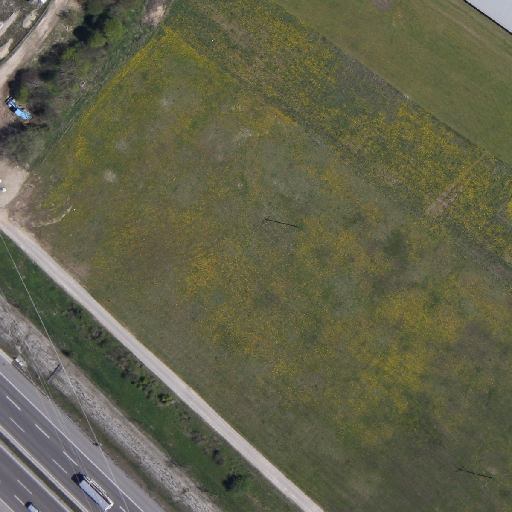
Referring expression: heavy-duty vehicle